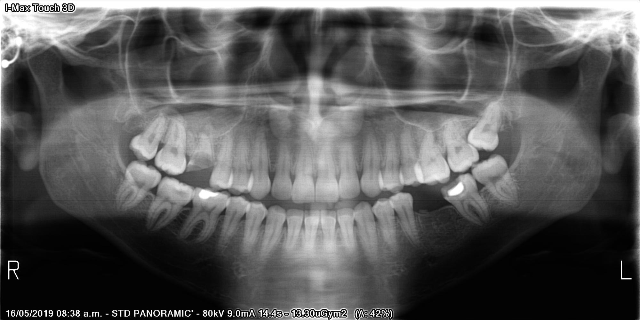
adult